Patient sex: F
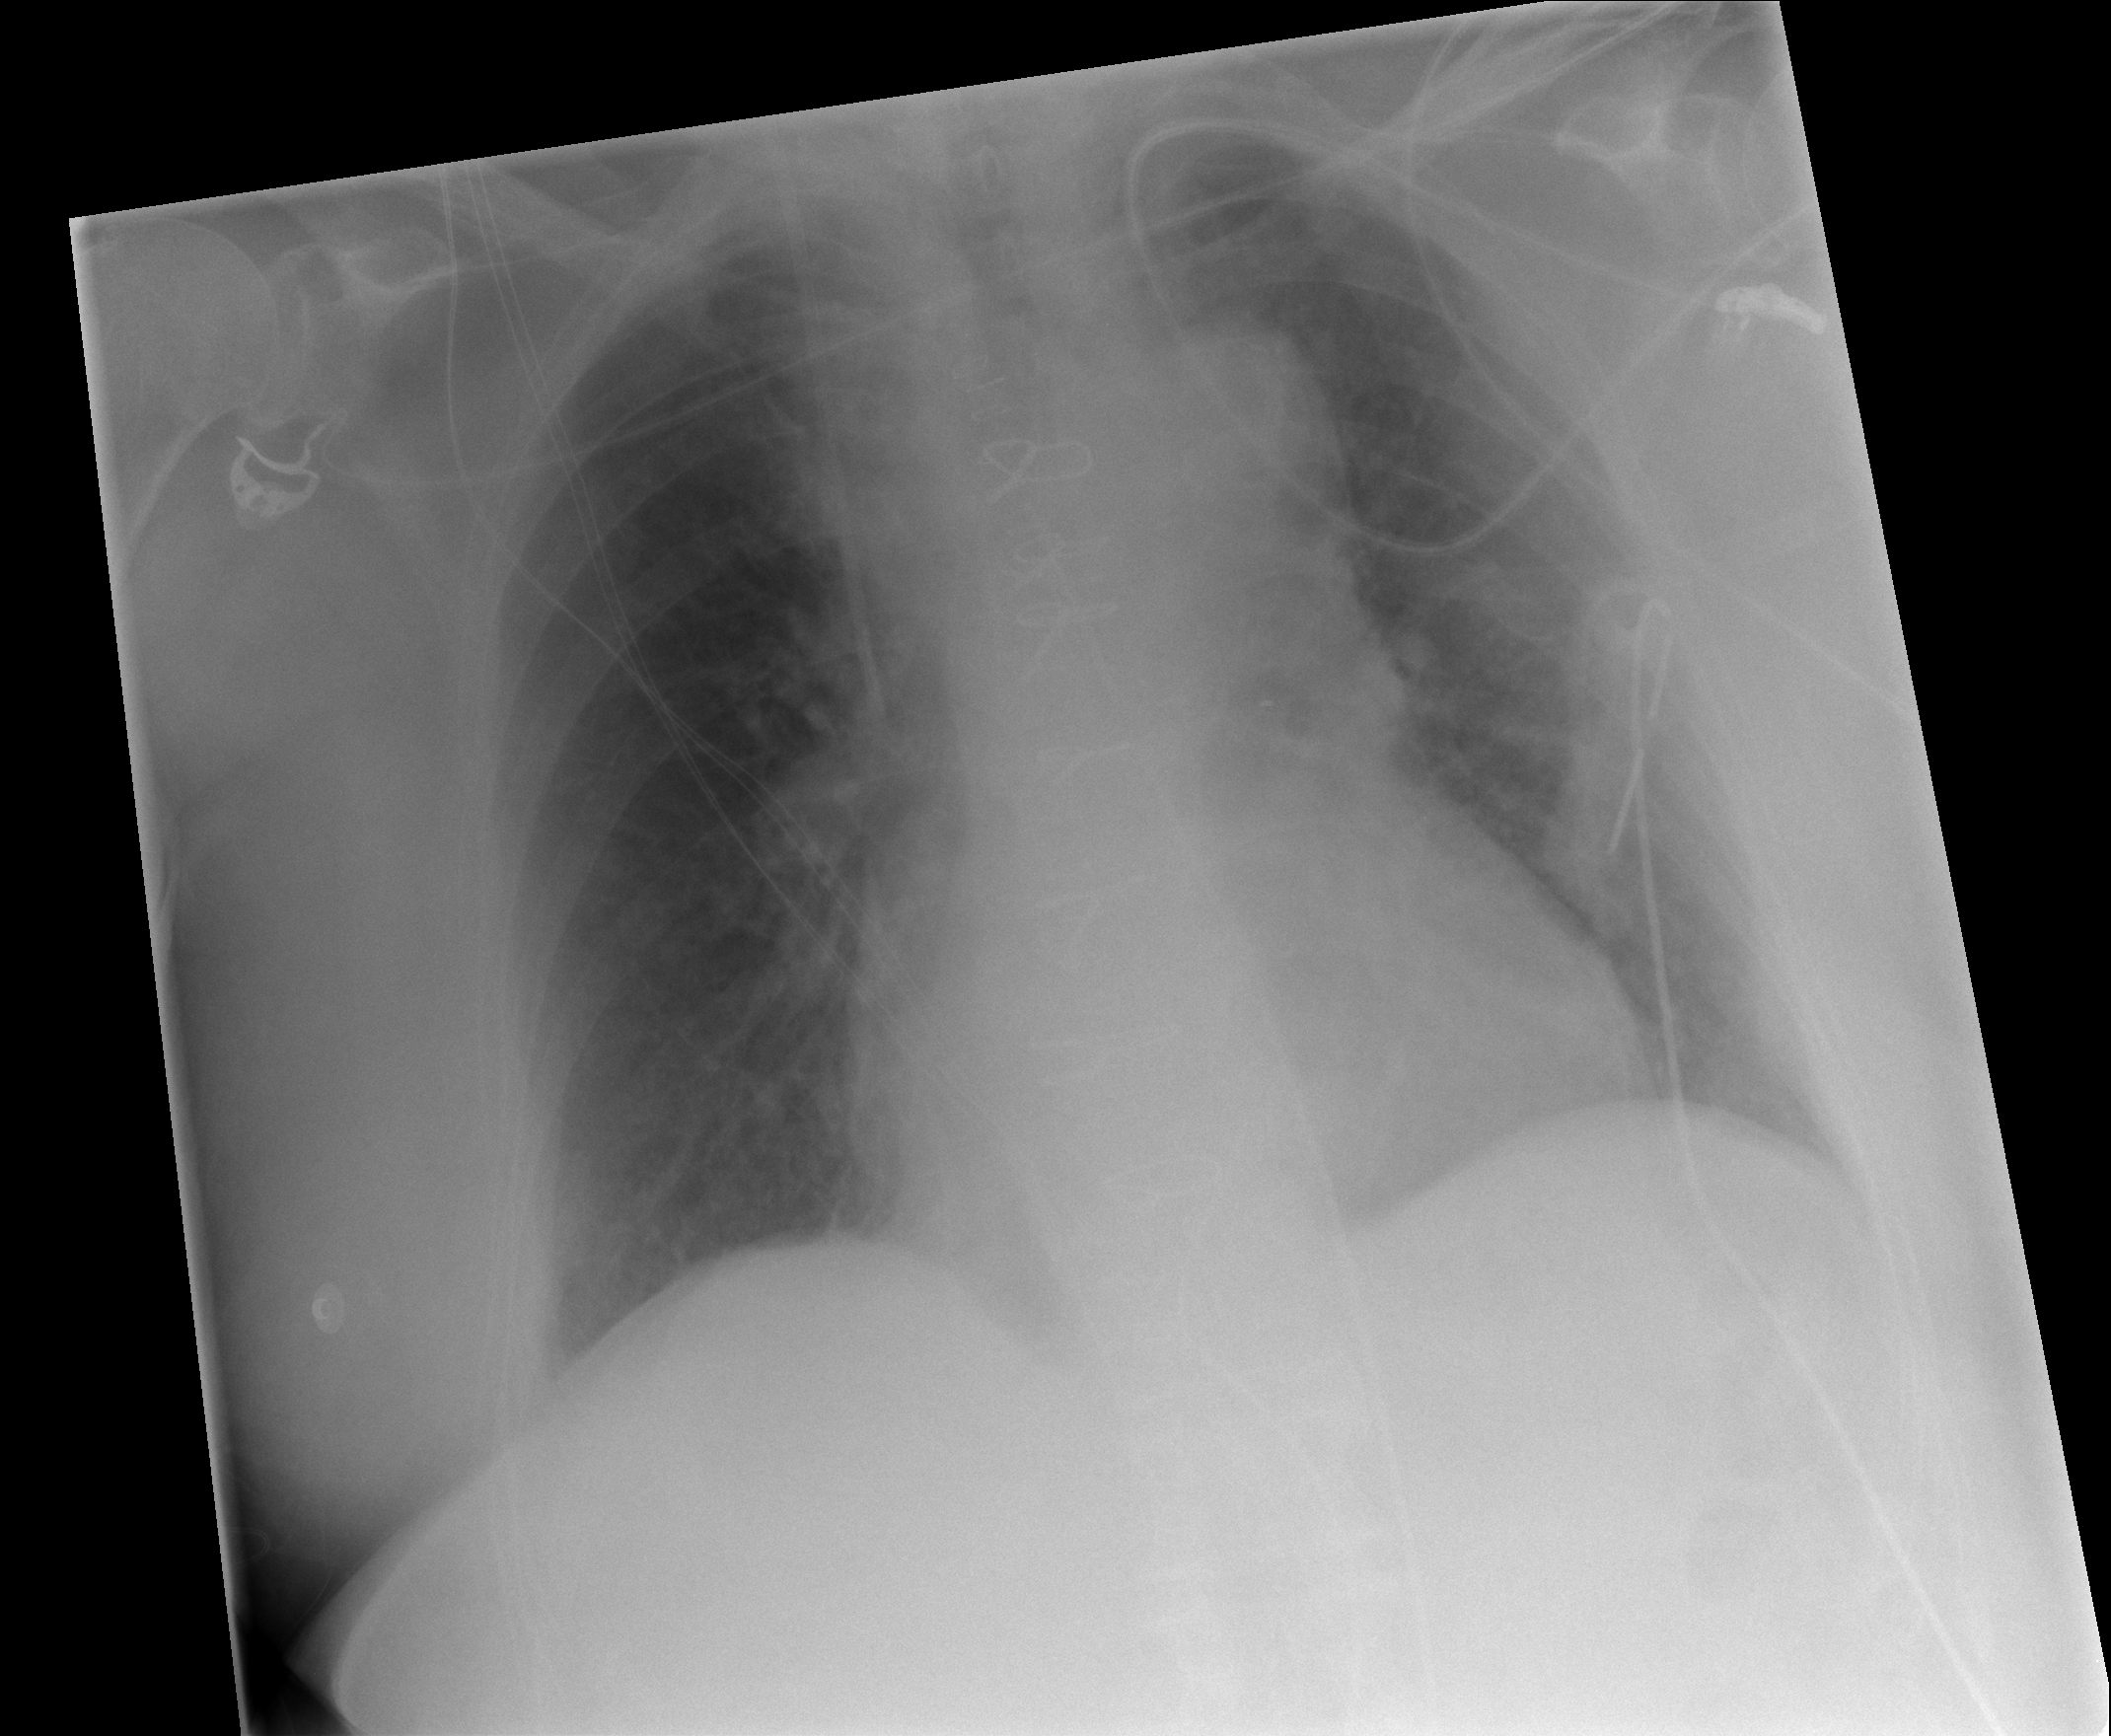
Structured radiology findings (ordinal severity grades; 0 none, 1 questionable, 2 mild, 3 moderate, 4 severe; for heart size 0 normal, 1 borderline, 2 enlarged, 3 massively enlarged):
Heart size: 0
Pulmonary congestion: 1
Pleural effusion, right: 0
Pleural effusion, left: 0
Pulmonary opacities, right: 0
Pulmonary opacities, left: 0
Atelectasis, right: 1
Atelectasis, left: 0